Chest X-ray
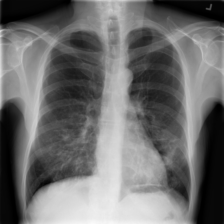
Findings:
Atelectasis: negative
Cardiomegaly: negative
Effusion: negative
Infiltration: positive
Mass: negative
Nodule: negative
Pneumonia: negative
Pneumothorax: negative
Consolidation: negative
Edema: negative
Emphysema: negative
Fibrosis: negative
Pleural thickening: negative
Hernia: negative